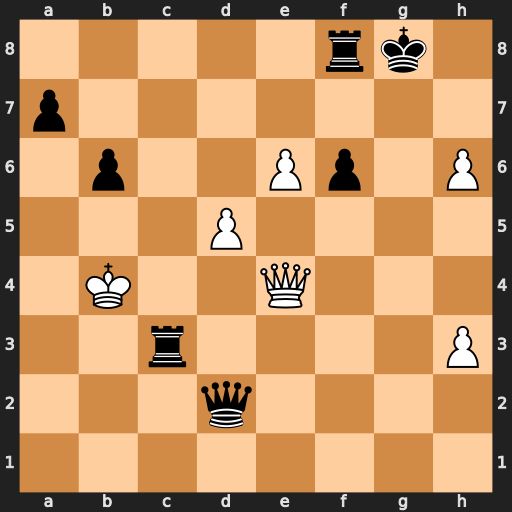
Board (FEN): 5rk1/p7/1p2Pp1P/3P4/1K2Q3/2r4P/3q4/8
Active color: w
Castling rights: -
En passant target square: -
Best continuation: Qg6+ Kh8 Qg7#